Current action and preconditions to check: trajectory_clear

Your task: For each precondition in the list above, predict whether it will hold at this action.

Consider the current scene as observed from the mobile robot's camera, and analyze the predicted future states of all dynamic agents (e.g., people, animals, vehicles, or any moving entities) within the NEXT SECOND.

IMPORTANT: Only answer "very likely" if you are absolutely certain—based on strong, clear evidence—that a dynamic agent will violate the precondition in the predicted future state. Do NOT answer "very likely" for unlikely, ambiguous, or low-probability risks.

Ask yourself for each precondition: Is there a high probability, with clear and convincing evidence, that the predicted future states of any dynamic agent will interfere with the predicted future state of the currently executing action within the NEXT SECOND, causing that precondition to fail?

Assess the risk level based on these predictions. Use "likely" or "very likely" if motions create a clear risk of interference.

Use "neutral" or "improbable" if agents are nearby but their predicted paths are clearly diverging or non-conflicting.

Failure Risk Categories: "very improbable", "improbable", "neutral", "likely", "very likely"

Answer Format: Output ONLY the probability_of_failure value from these categories: "very improbable", "improbable", "neutral", "likely", "very likely"

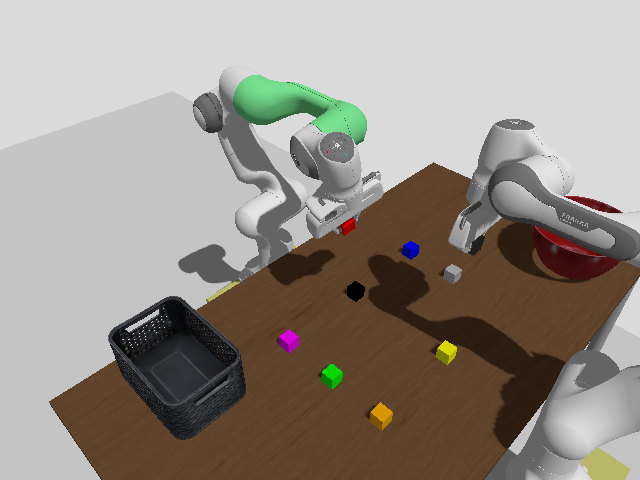

Answer: very improbable